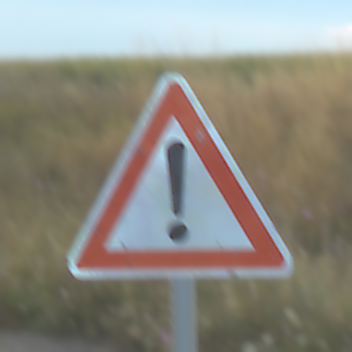
Verkehrszeichen: Gefahrenstelle
Umgebung: Outdoor, RoadRail
Tageszeit: SunriseSunset
Wetter: PartlyCloudy
Licht: Natural
Jahreszeit: NotSpecified
Kontrast: MediumContrast